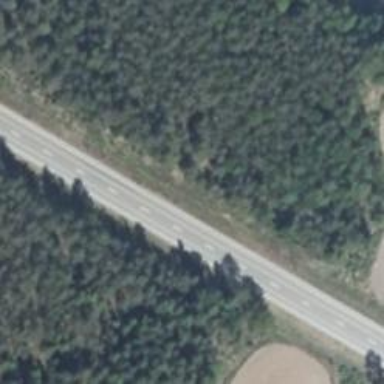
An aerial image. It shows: Asphalt road classified as trunk highway.